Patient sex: M
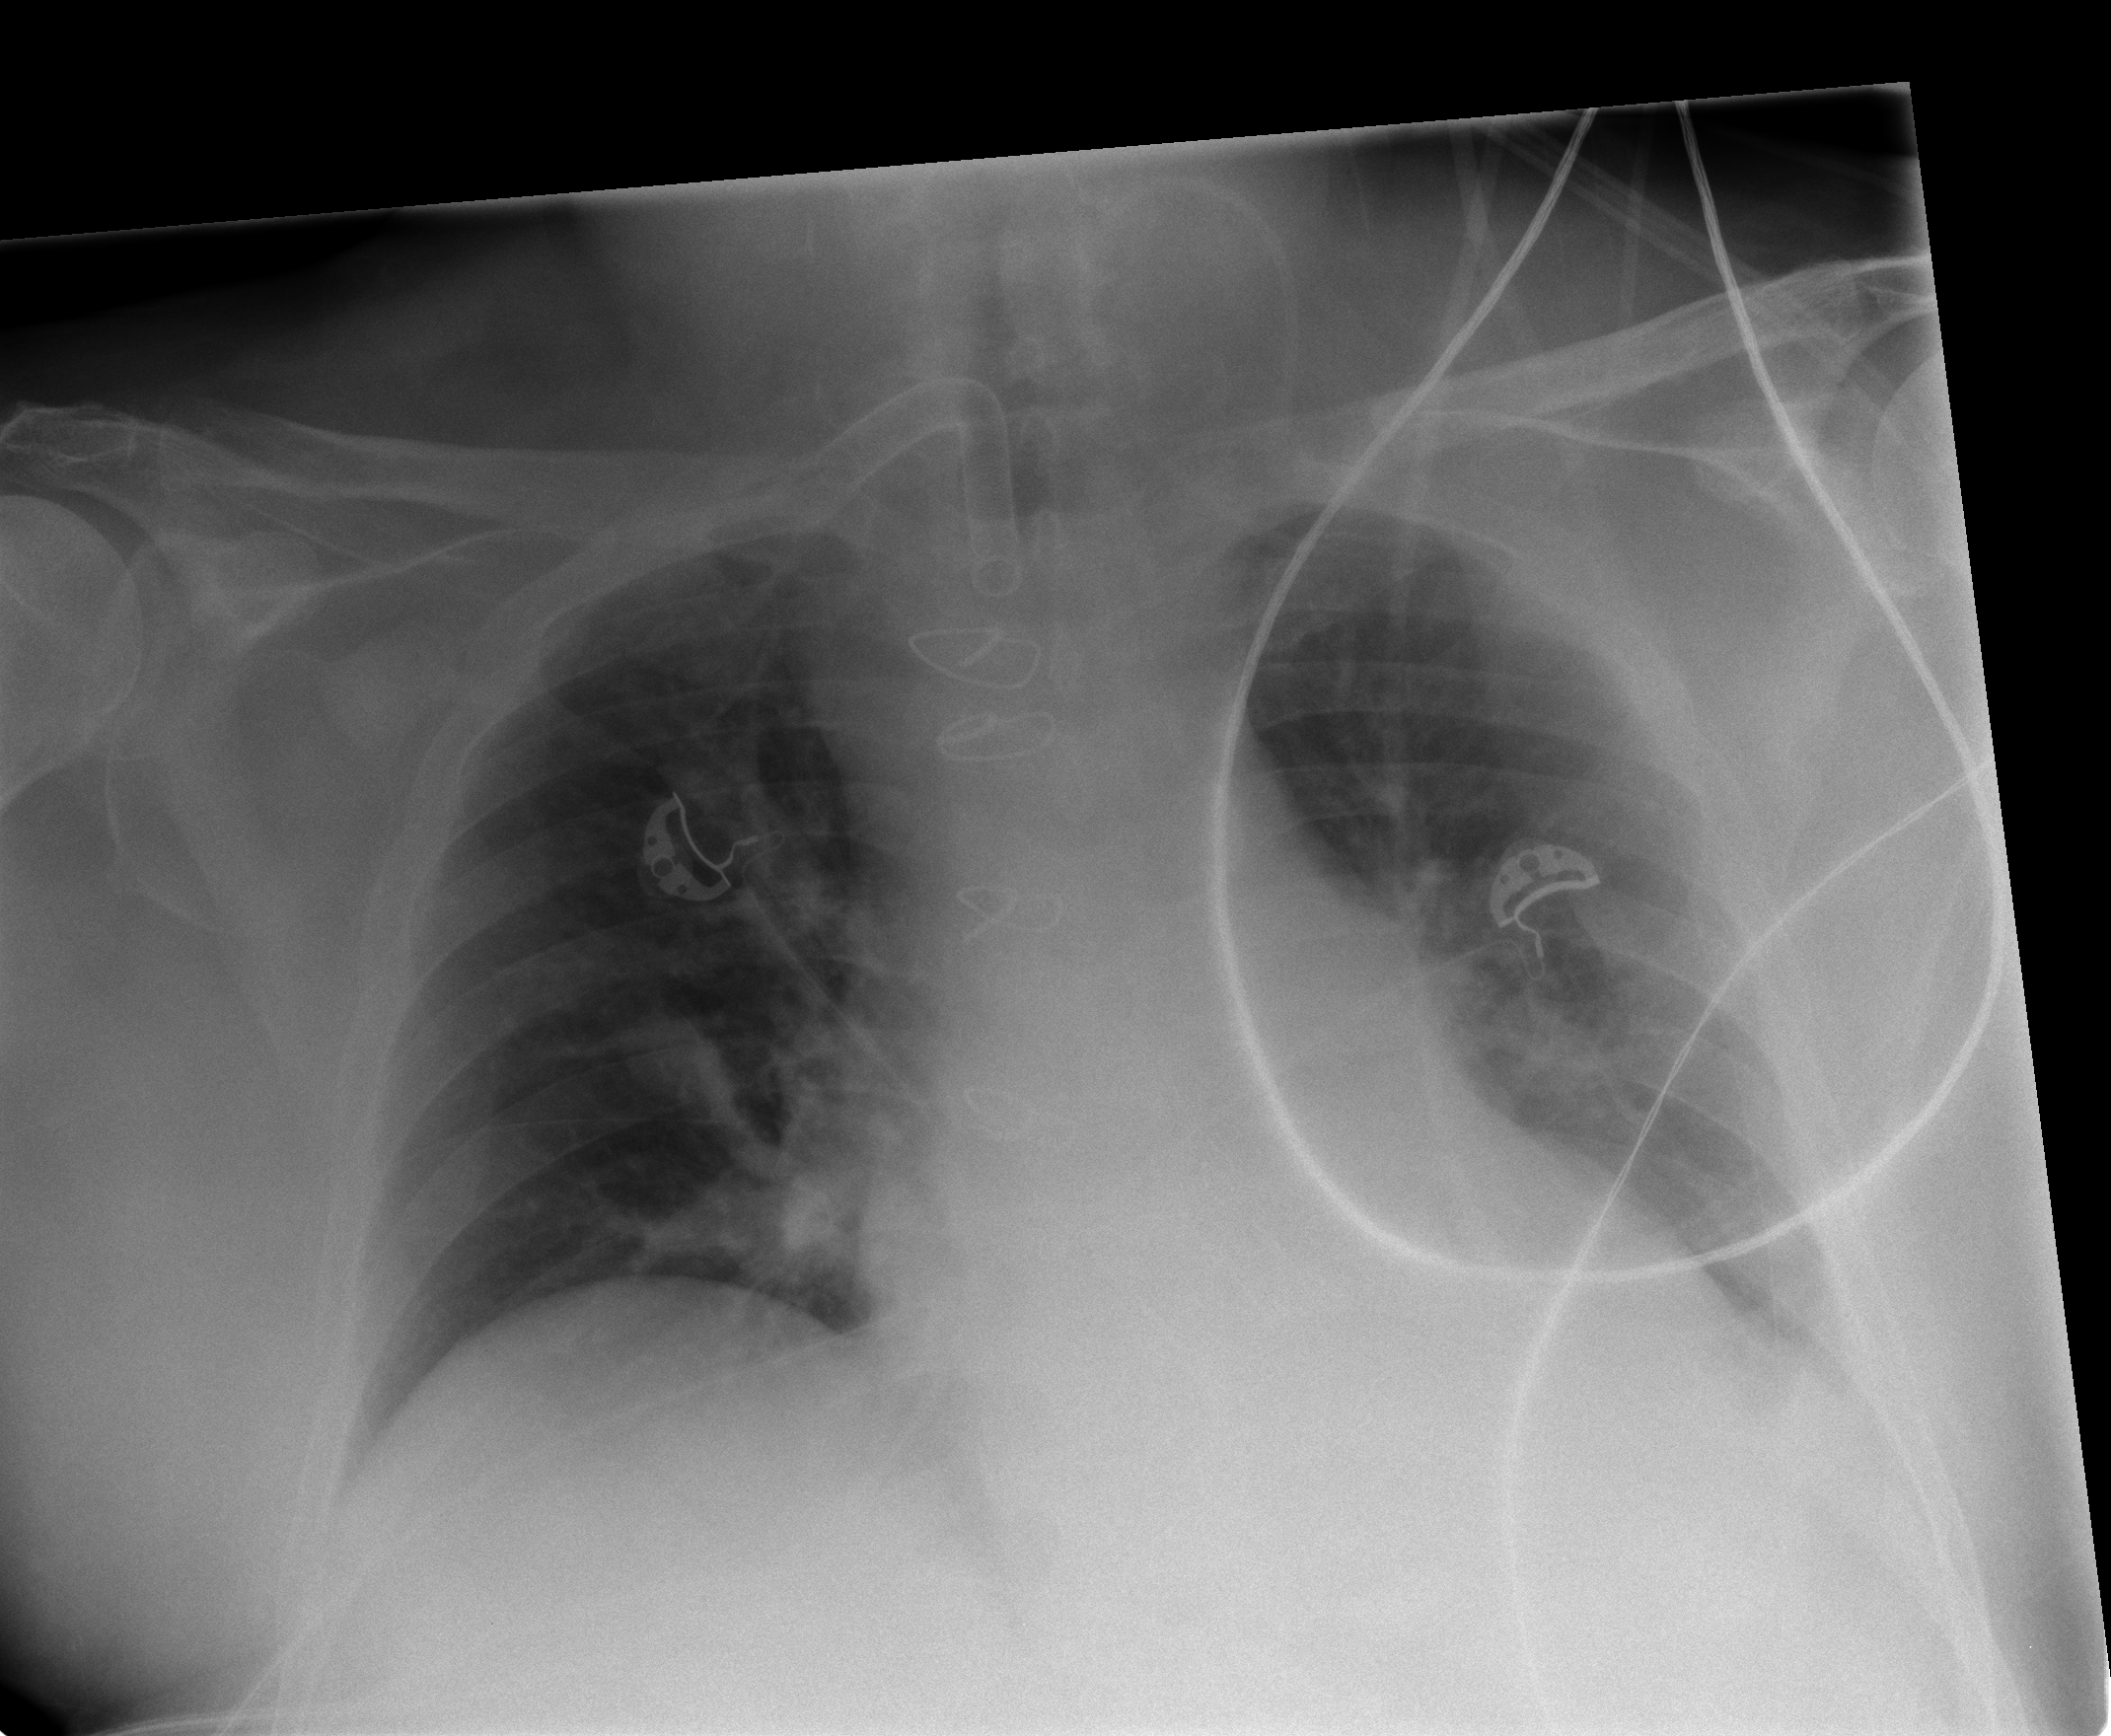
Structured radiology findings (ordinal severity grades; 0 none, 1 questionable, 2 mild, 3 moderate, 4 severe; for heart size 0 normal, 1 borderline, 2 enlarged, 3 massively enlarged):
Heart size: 0
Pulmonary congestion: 0
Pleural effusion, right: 0
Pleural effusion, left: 2
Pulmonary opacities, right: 0
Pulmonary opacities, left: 0
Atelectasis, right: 0
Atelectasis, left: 0